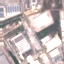
Label: Industrial